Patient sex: M
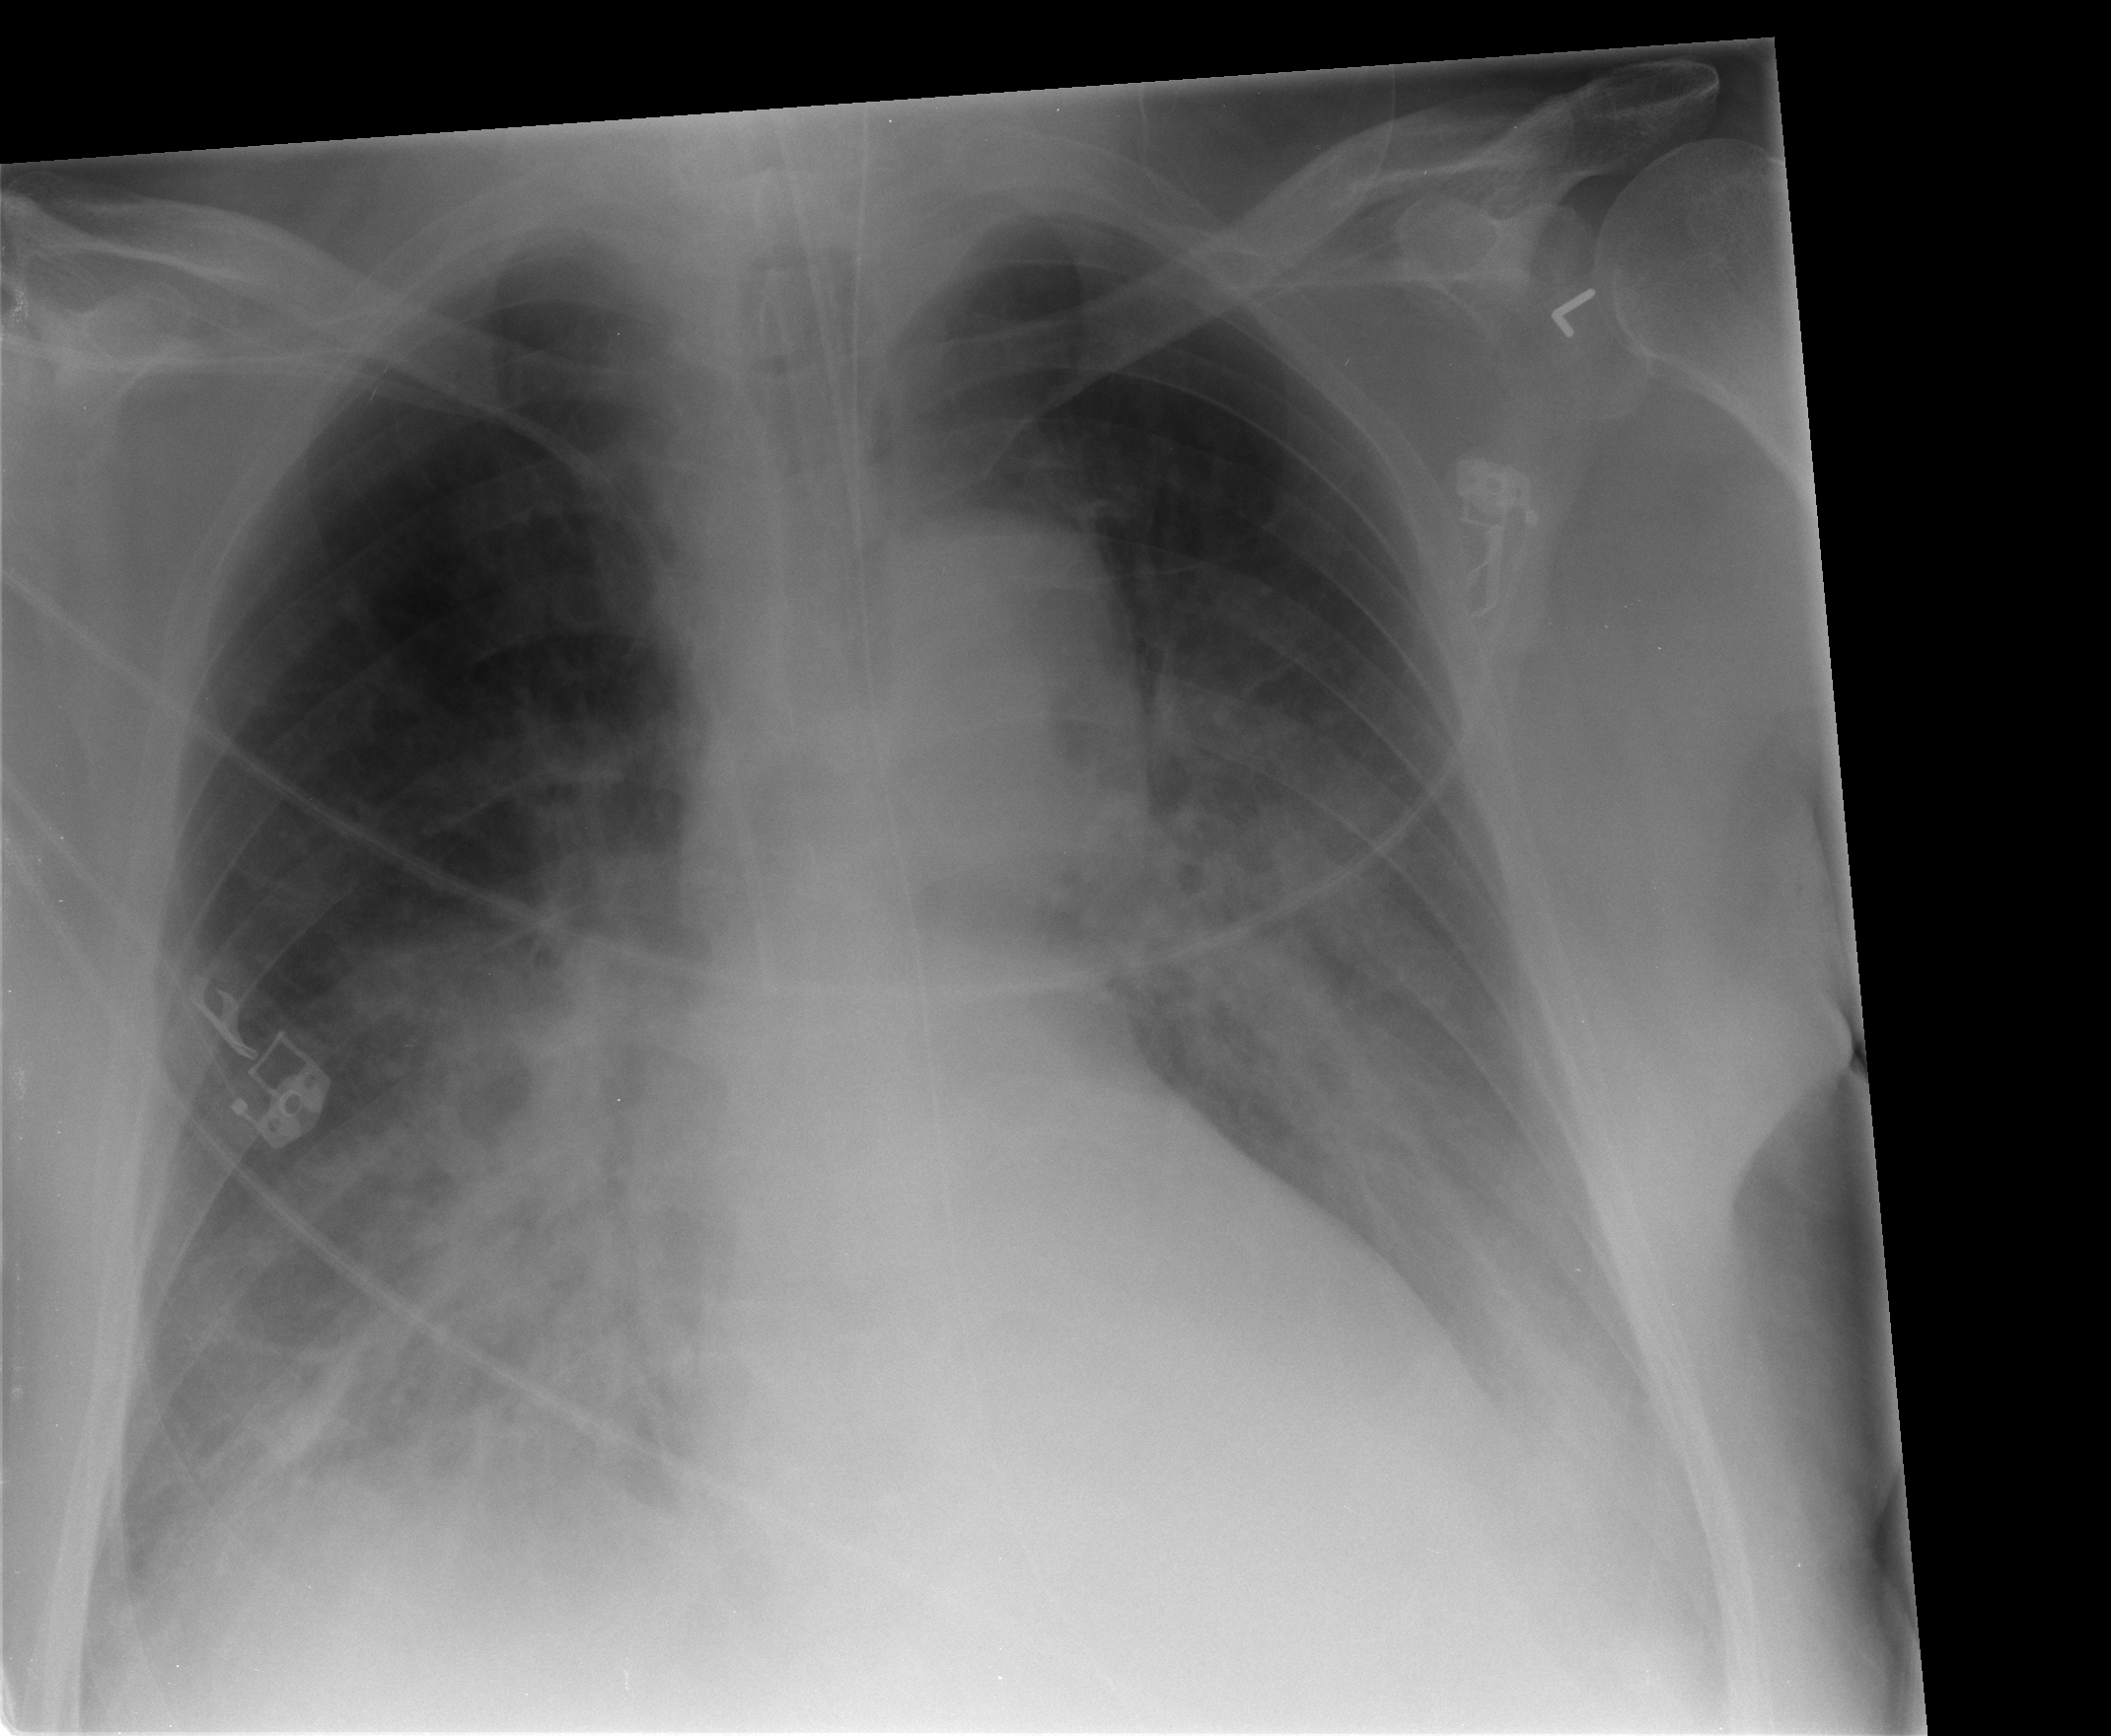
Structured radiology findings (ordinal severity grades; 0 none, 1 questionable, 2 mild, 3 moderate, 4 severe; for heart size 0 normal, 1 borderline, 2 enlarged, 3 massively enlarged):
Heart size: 2
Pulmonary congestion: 2
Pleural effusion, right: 1
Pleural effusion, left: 1
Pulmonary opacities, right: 3
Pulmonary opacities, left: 3
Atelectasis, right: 1
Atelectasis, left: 0